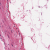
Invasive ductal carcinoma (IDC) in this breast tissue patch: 0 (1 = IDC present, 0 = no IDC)